Question: I have got a footer on my homepage that weirdly has a margin around it for no apparent reason (seems to me at least). I just want a footer pretty much like the on this very page. Just a plain footer with 100% width. The problem is (as you can hopefully see in the picture I provided), there is a margin on the left, right and bottom of about 9px.
Here is the CSS:
'''
#footer_container{
background: #181818;
height: 200px;
width: 100%;
bottom:0;
left:0;
margin:0px 0px 0px 0px;
}
'''
HTML
'''
<body>
</body>
<div id="footer_container">
</div>
'''
This is what it looks like:

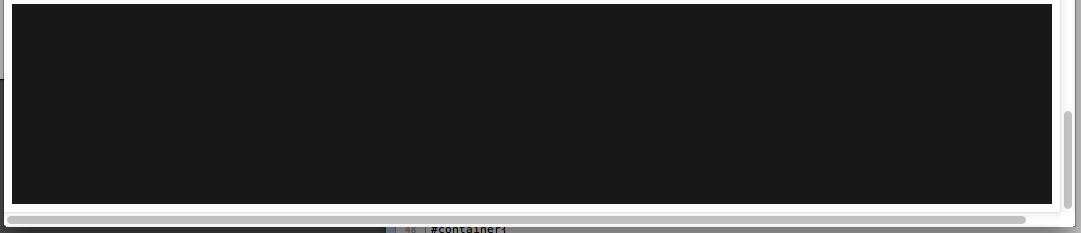
Answer: Add a CSS rule for the HTML body:
'''
body {
padding: 0;
margin: 0;
}
'''
And your 'body' should look like this ('div' inside 'body'):
'''
<body>
<div id="footer_container">
</div>
</body>
'''